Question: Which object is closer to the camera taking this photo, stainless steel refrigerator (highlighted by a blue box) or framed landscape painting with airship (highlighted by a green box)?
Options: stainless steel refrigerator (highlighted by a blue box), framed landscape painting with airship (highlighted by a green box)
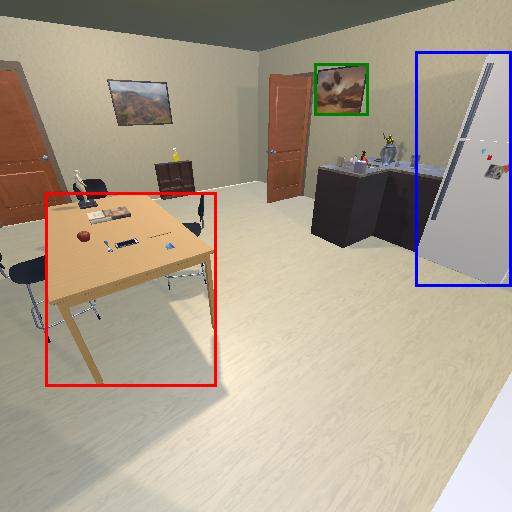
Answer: stainless steel refrigerator (highlighted by a blue box)